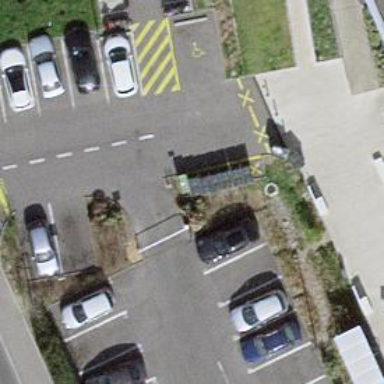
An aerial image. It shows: Lift gate barrier.